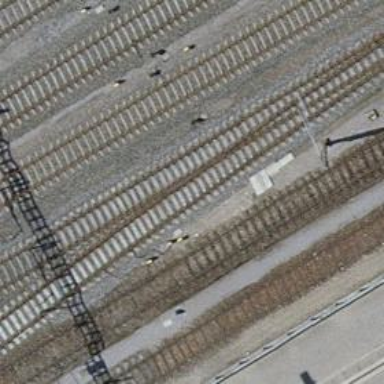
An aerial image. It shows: Single railway track with electrified contact line.